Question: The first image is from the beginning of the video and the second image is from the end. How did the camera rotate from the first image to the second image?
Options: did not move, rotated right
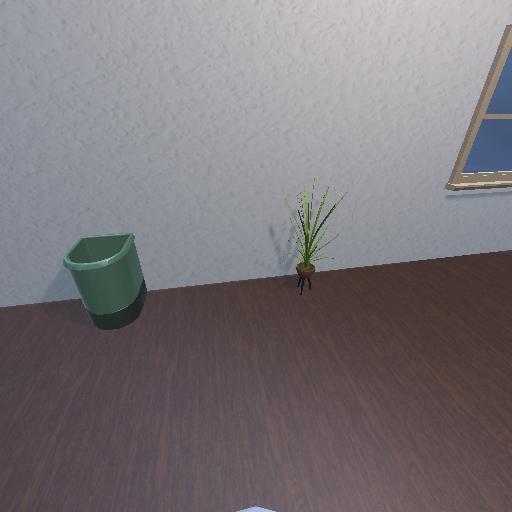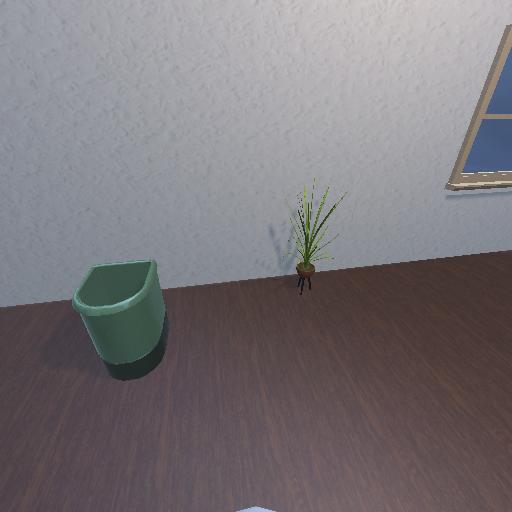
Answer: did not move